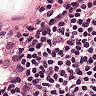
Metastatic tissue present: no